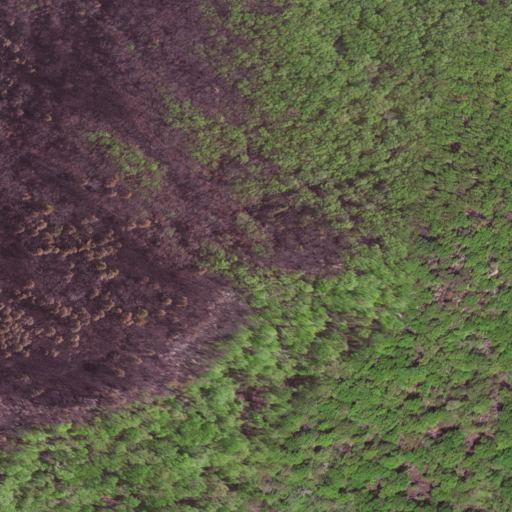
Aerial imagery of mountain in Virginia named Hogback Mountain containing deciduous forest, grassland, and mixed forest